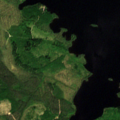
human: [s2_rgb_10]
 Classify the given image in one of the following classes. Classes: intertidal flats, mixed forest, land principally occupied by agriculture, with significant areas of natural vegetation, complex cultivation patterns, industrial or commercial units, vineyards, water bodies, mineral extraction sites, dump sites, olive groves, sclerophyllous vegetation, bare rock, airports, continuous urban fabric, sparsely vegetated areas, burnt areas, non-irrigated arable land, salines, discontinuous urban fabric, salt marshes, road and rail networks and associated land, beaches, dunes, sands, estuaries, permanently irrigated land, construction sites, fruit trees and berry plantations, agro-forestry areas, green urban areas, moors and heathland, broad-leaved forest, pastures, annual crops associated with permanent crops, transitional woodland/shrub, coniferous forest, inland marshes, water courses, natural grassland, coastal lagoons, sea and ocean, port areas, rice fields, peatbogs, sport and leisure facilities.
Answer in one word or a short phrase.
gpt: coniferous forest, mixed forest, transitional woodland/shrub, water bodies